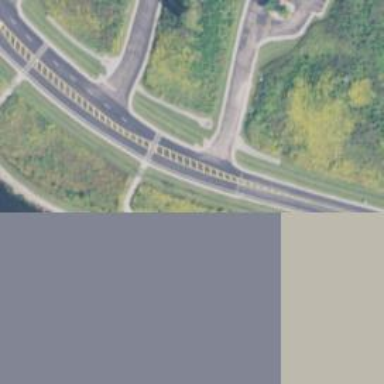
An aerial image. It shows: Zebra crossing on the road.